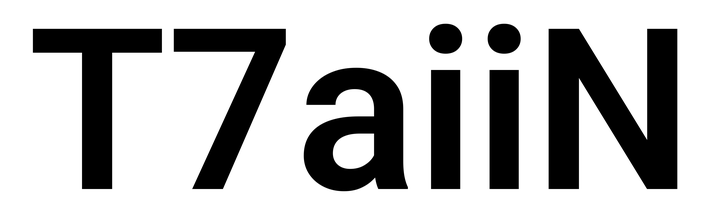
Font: Roboto_SemiBold